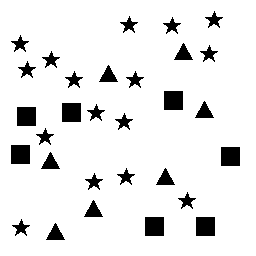
Squares: 7
Triangles: 7
Stars: 16
Total shapes: 30